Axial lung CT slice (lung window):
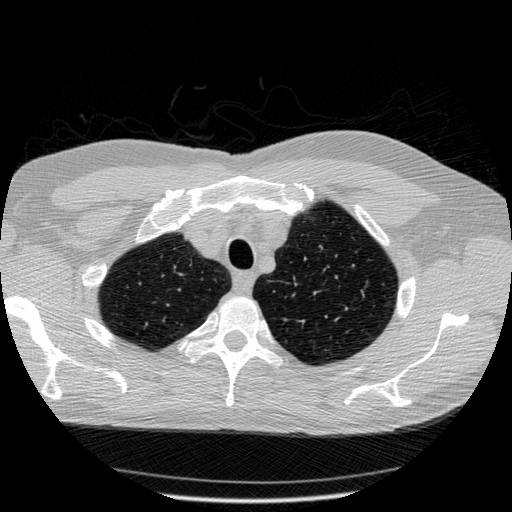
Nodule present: no